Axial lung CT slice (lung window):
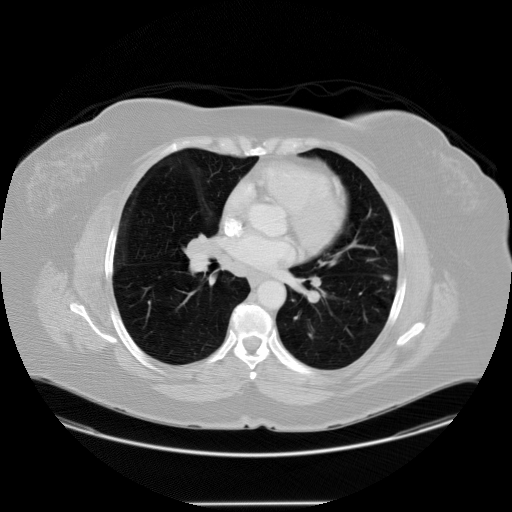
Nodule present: yes
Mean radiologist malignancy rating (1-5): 2.5